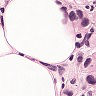
Metastatic tissue present: yes